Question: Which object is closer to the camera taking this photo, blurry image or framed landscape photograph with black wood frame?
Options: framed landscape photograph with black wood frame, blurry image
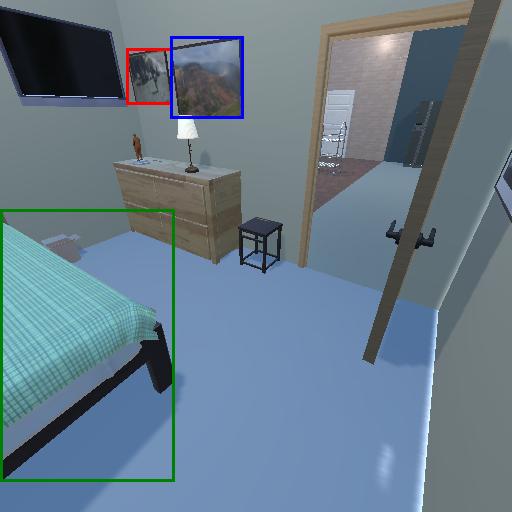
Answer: framed landscape photograph with black wood frame